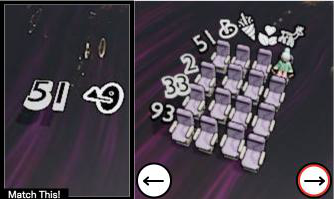
Task: seats
Answer: no